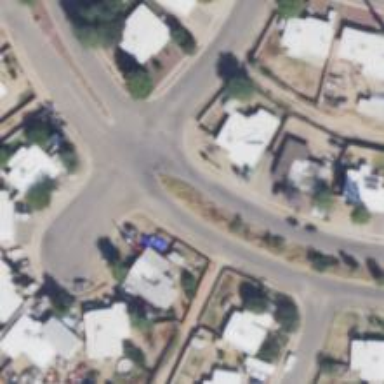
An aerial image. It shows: Residential road.